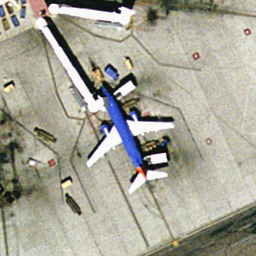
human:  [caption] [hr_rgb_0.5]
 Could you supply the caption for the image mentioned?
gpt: There is an airplane at the airport with lots of cars beside it .

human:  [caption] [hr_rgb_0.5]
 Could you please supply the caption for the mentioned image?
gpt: An airplane with blue fuselage is stopped at the airport .

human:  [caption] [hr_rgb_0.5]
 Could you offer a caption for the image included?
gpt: A blue airplane is stopped at the airport with some cars beside it .

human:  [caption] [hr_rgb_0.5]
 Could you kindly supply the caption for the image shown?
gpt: A blue airplane is stopped at the airport .

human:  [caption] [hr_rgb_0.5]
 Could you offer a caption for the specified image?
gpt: An airplane with blue fuselage is stopped at the airport .